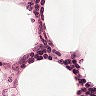
Metastatic tissue present: no